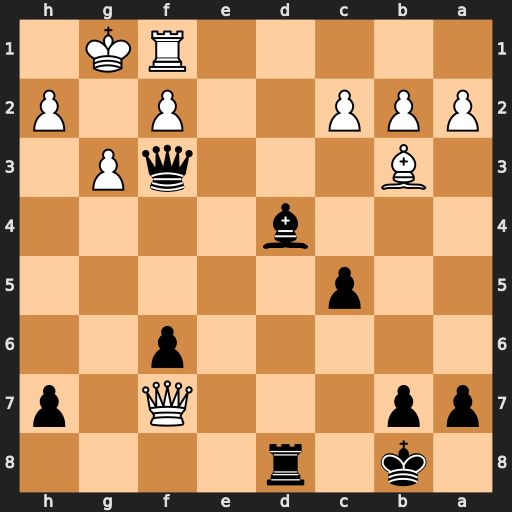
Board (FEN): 1k1r4/pp3Q1p/5p2/2p5/3b4/1B3qP1/PPP2P1P/5RK1
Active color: b
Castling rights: -
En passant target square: -
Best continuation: Bxf2+ Rxf2 Rd1+ Rf1 Rxf1#